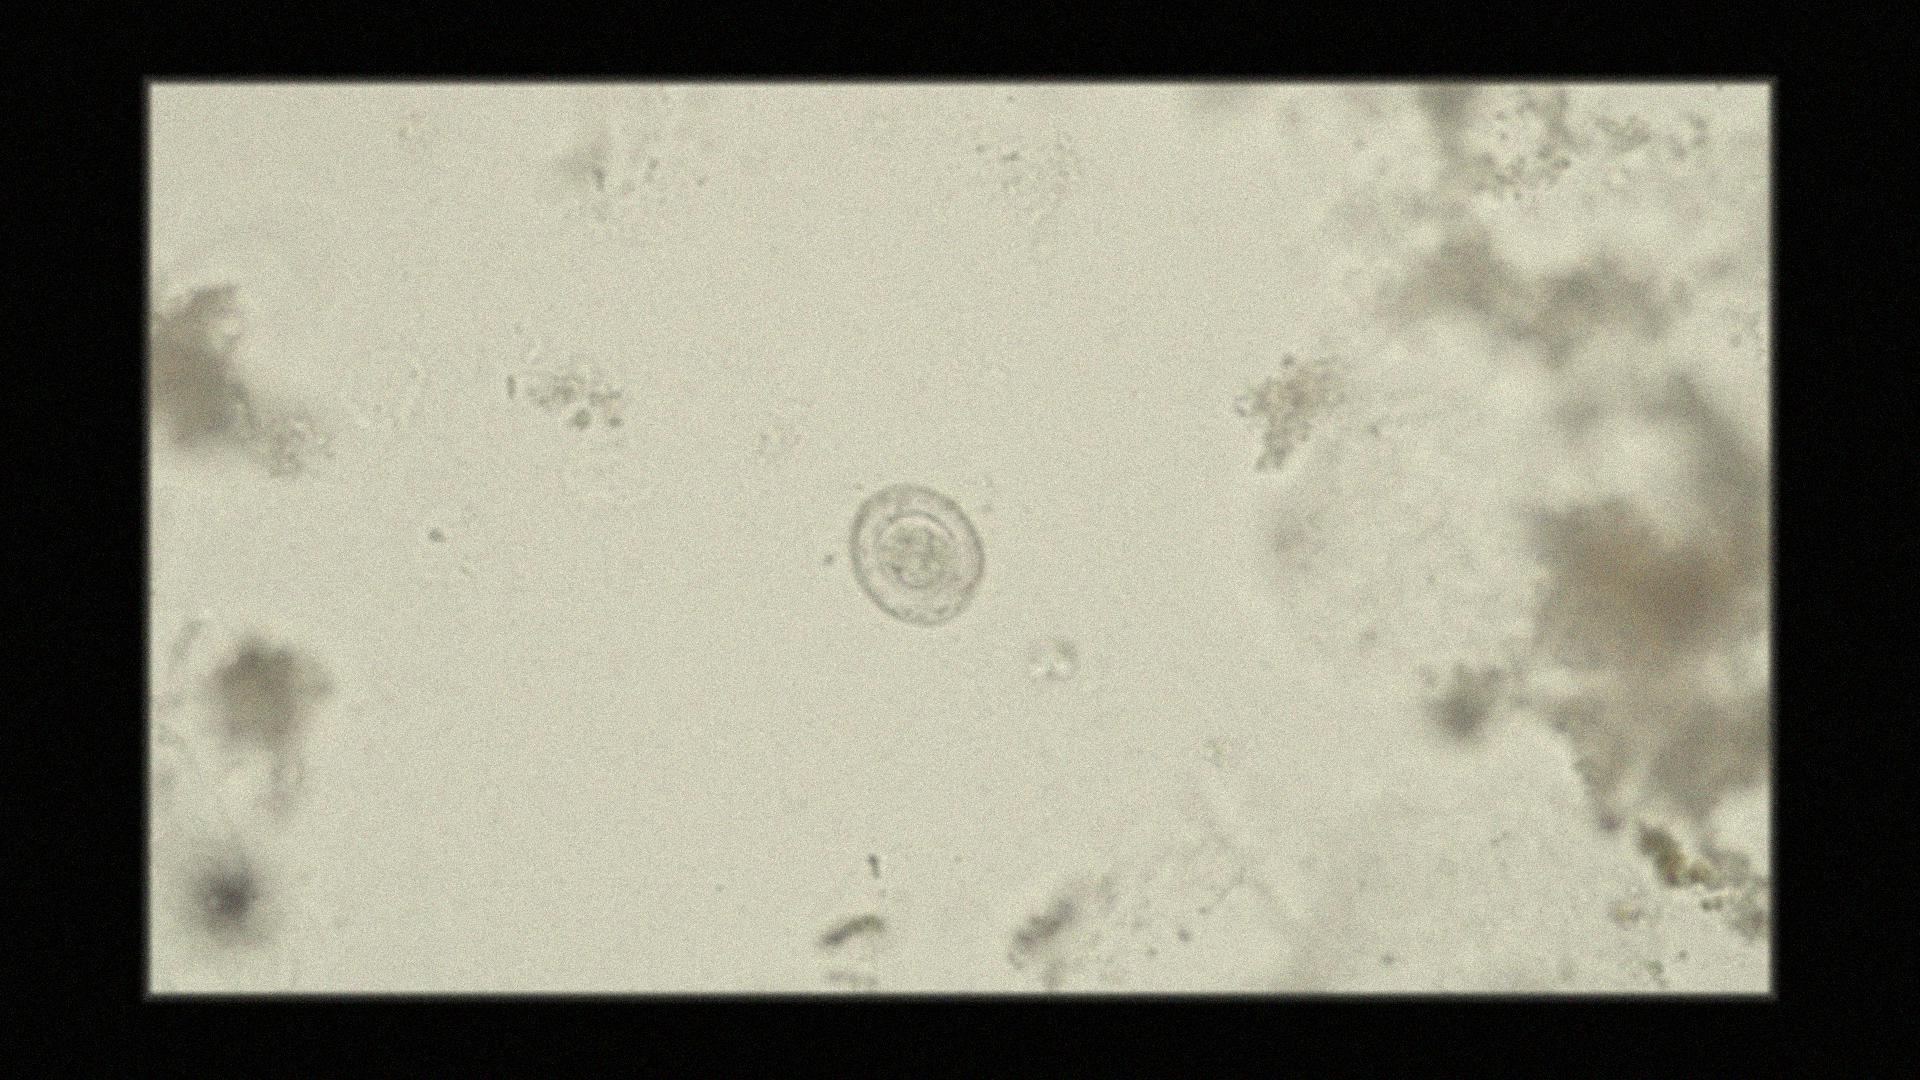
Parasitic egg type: Hymenolepis nana